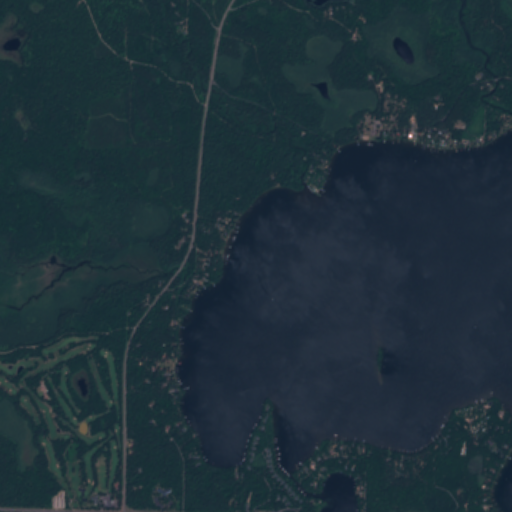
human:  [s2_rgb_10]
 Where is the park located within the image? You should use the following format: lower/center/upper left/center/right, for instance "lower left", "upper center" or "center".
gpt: The park is located in the lower left of the image.
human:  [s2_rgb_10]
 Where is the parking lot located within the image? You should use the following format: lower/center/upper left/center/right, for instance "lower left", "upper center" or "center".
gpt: The parking lot is located in the lower left of the image.
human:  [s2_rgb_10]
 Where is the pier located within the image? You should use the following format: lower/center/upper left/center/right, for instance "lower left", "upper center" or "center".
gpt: The pier is located in the lower right of the image.
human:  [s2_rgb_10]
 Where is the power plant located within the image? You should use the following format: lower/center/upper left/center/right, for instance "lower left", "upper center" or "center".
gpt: There is no power plant in the image.